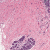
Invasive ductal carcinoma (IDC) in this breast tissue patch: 0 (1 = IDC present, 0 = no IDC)